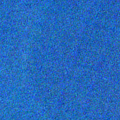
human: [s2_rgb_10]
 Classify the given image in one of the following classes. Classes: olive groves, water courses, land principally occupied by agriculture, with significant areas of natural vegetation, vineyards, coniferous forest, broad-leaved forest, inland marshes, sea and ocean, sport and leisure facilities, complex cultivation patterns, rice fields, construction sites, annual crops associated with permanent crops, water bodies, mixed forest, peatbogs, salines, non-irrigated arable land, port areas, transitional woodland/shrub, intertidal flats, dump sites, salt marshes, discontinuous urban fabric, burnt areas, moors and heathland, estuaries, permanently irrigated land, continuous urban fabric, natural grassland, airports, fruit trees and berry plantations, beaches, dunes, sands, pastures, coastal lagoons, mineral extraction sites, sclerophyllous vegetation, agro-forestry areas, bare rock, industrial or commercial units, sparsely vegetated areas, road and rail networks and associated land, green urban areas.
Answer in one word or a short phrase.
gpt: sea and ocean